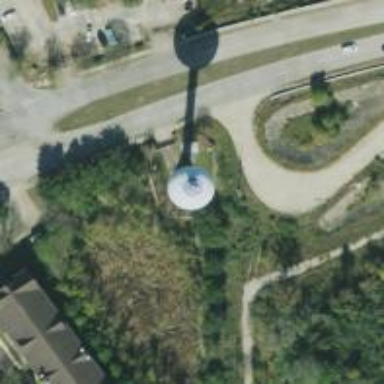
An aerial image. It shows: Water tower that is man-made.